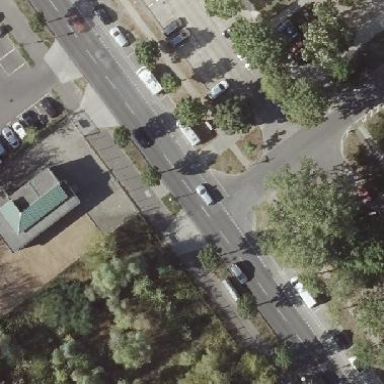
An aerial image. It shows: Parallel street-side parking with asphalt surface.